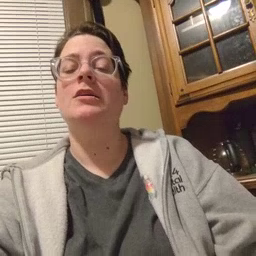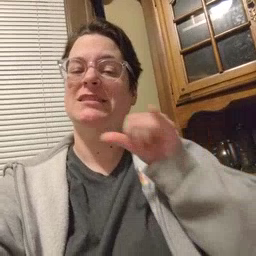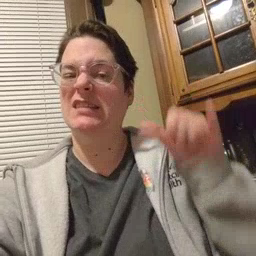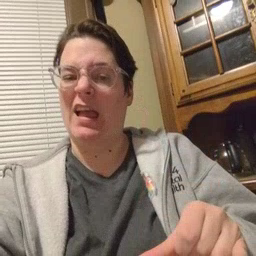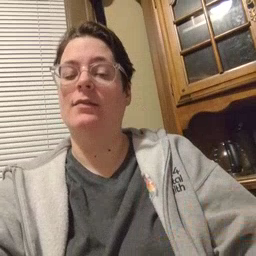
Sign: stay